Question: The new iOS 7 has changed the default font color of the section headers in tableview. The problem is that my background image makes the text hard to read. I know I could change my background but I would like to change the color of all the textviews. I have changed the uinavigationbar color in my apps delegate before. I would like to use something like that for tableview if possible. I have read this method:
'''
NSString *sectionTitle = [self tableView:tableView titleForHeaderInSection:section];
if (sectionTitle == nil) {
return nil;
}else{
UILabel *label = [[UILabel alloc] init];
label.frame = CGRectMake(20, 8, 320, 16);
label.textColor = [UIColor whiteColor];
label.text = sectionTitle;
UIView *view = [[UIView alloc] init];
[view addSubview:label];
return view;
}
'''
My problem with this is that I would have to implement it on a per tableviewcontroller basis. Also when using this I'm not sure how to prevent the text from going off the page and being unreadable.
Any suggestions would be great. Thanks in advance.
EDIT: I have decided to add a little clarification just for show using some suggested code here remains my problem with this solution.

EDIT: To accompany answer. I found that this is also needed to create the space for multiple lines for header.
'''
-(CGFloat)tableView:(UITableView *)tableView heightForHeaderInSection:(NSInteger)section{
if (section == ?) {
return 60;
}
else{
return 44;
}
}
'''
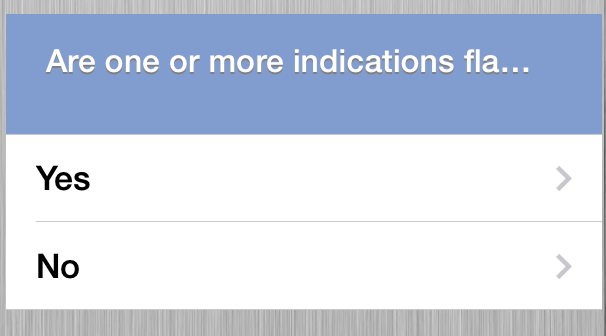
Answer: You must use following method to change your headerview :
'''
- (UIView *) tableView:(UITableView *)tableView viewForHeaderInSection:(NSInteger)section
{
UIView *headerView = [[UIView alloc] initWithFrame:CGRectMake(0, 0,yourWidth,YourHeight)] ;
headerView.backgroundColor = [UIColor colorWithRed:0.5058f green:0.6118f blue:0.8078f alpha:1.0f];
tableView.sectionHeaderHeight = headerView.frame.size.height;
tableView.tableHeaderView.clipsToBounds = YES;
UILabel *label = [[UILabel alloc] initWithFrame:CGRectMake(20, 13,320, 22)] ;
label.text = [self tableView:tableView titleForHeaderInSection:section];
label.font = [UIFont boldSystemFontOfSize:16.0];
label.shadowOffset = CGSizeMake(0, 1);
label.shadowColor = [UIColor grayColor];
label.backgroundColor = [UIColor clearColor];
// Chnage your title color here
label.textColor = [UIColor whiteColor];
[label sizeToFit];
label.numberOfLines = 2 ;
[headerView addSubview:label];
return headerView;
}
'''